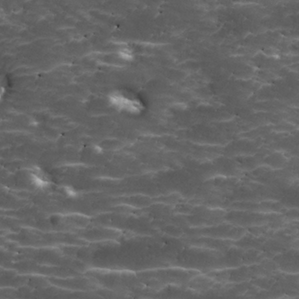
Label: non_frost